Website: macys
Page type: account-selection
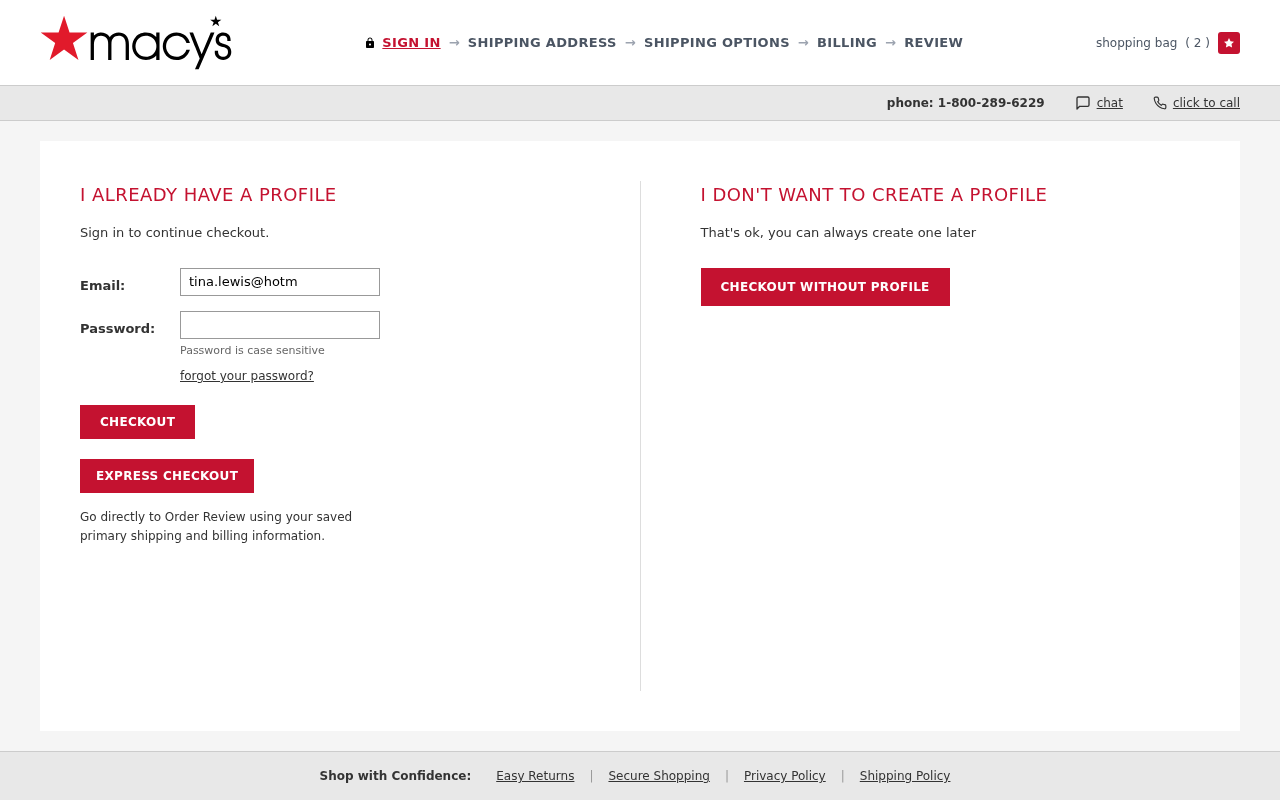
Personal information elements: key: PII_EMAIL
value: tina.lewis@hotmail.com
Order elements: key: ORDER_NUM_ITEMS
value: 2